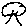
Label: tree